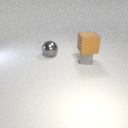
large brown rubber cube above small gray rubber cube